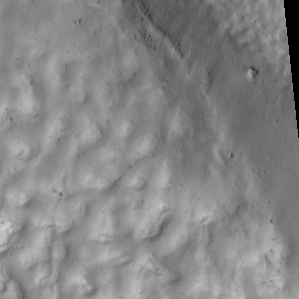
Label: non_frost